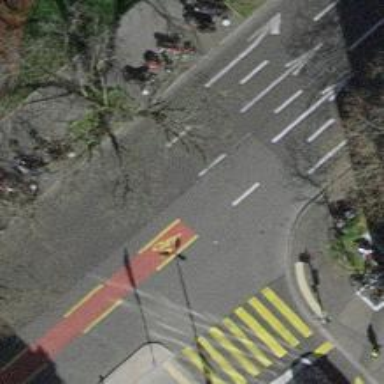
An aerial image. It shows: Road with traffic signals.